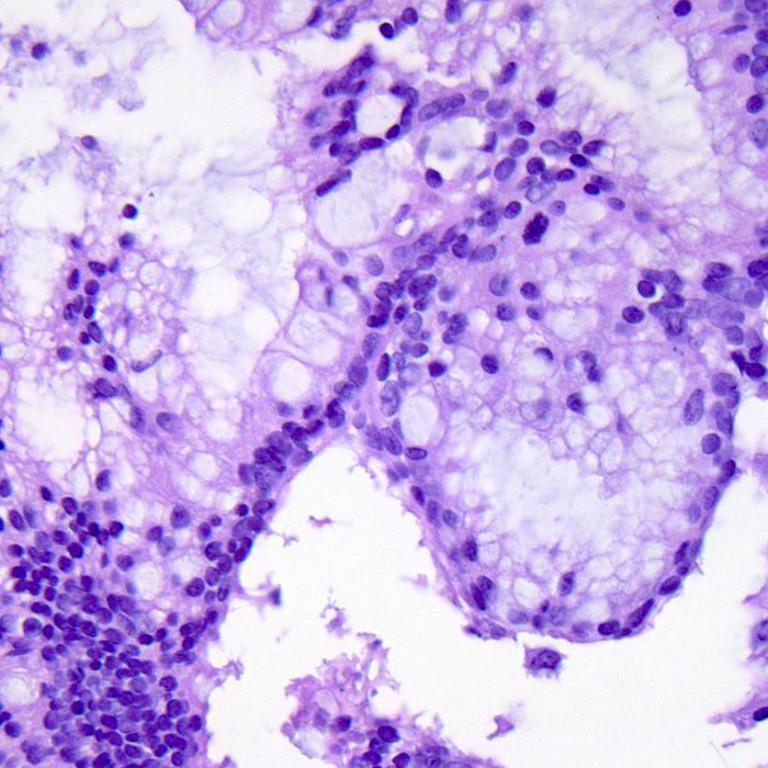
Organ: colon
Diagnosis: adenocarcinomas